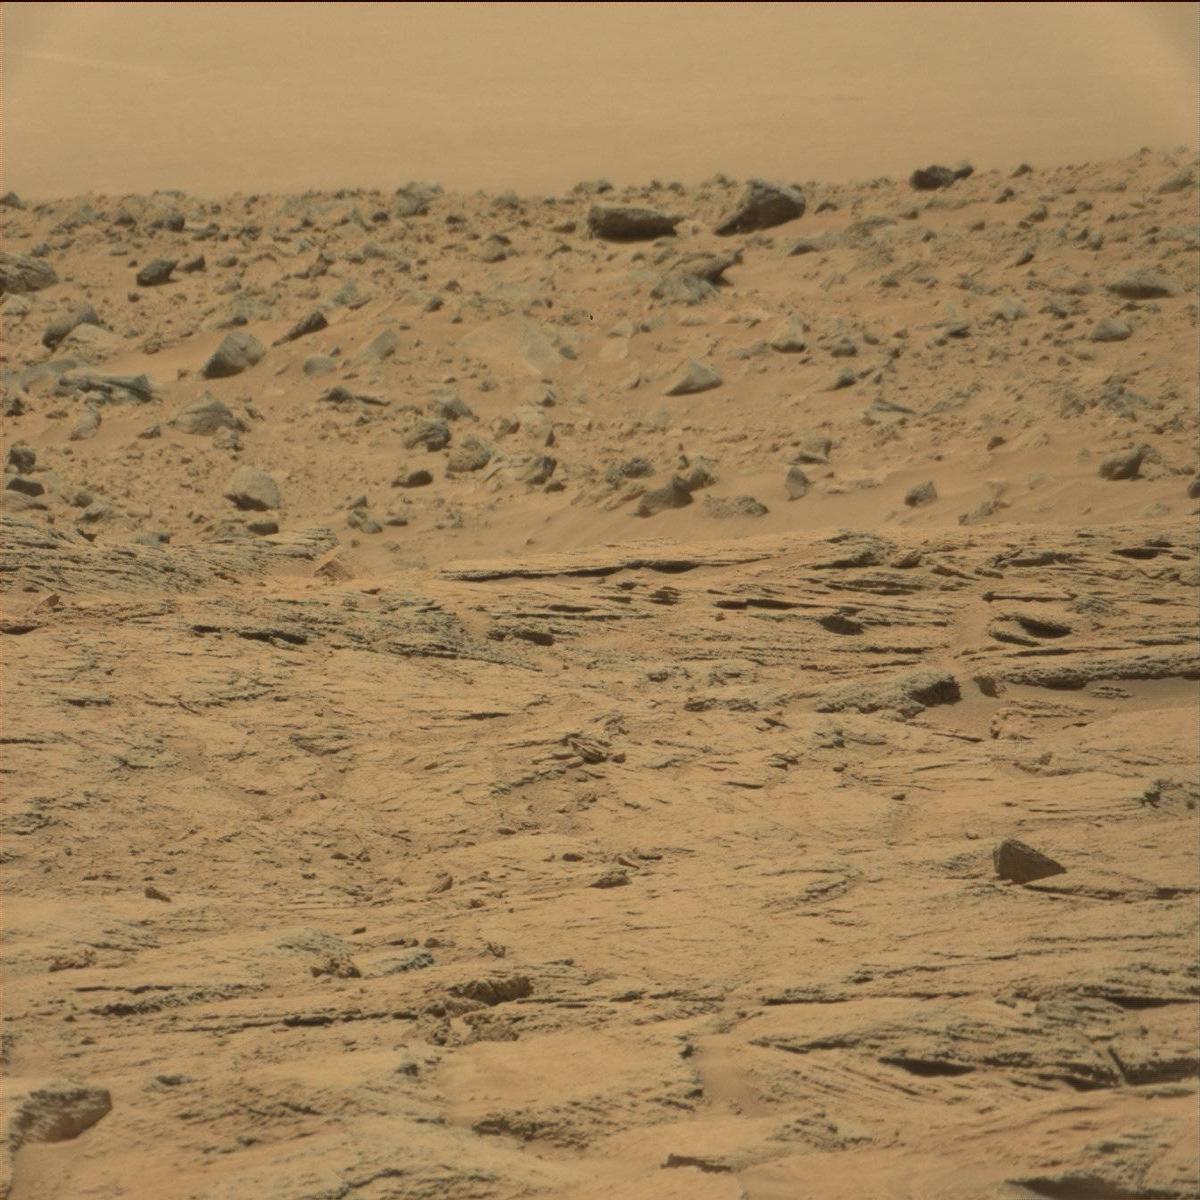
Terrain classes present: Bedrock, Ridge, Sand / Soil